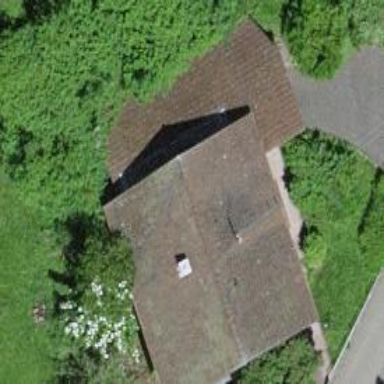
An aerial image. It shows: Rural barn.